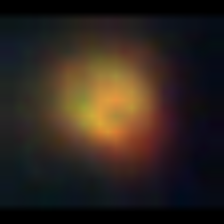
Taxon: NanoPlankton
Group: Other